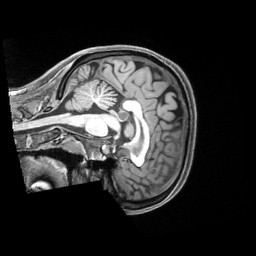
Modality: T1w
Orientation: sagittal
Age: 28
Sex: female
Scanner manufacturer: siemens
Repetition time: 2.3 s
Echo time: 0.00229 s